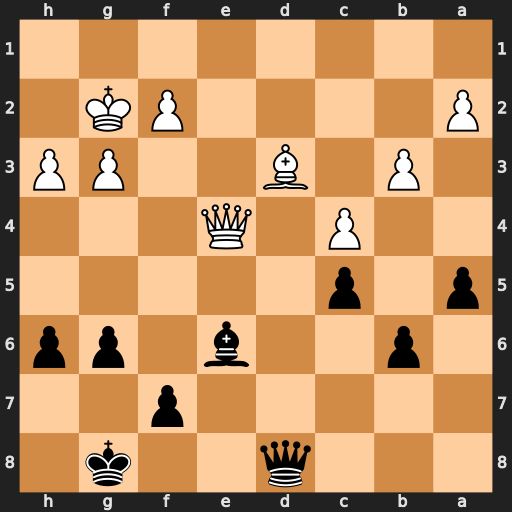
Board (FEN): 3q2k1/5p2/1p2b1pp/p1p5/2P1Q3/1P1B2PP/P4PK1/8
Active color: b
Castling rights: -
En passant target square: -
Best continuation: Bf5 Qxf5 gxf5